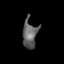
Tissue: skin
Cell type: T cells
Senescence score: 0.1549
Nuclear area (px): 398
Mean DAPI intensity: 97.583